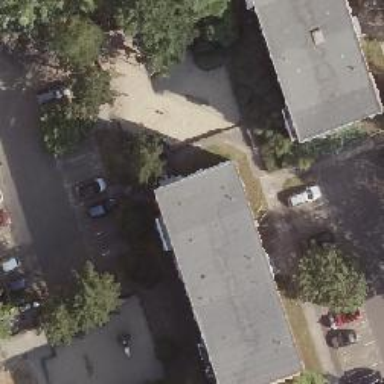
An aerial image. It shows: Flat-roofed apartment building.